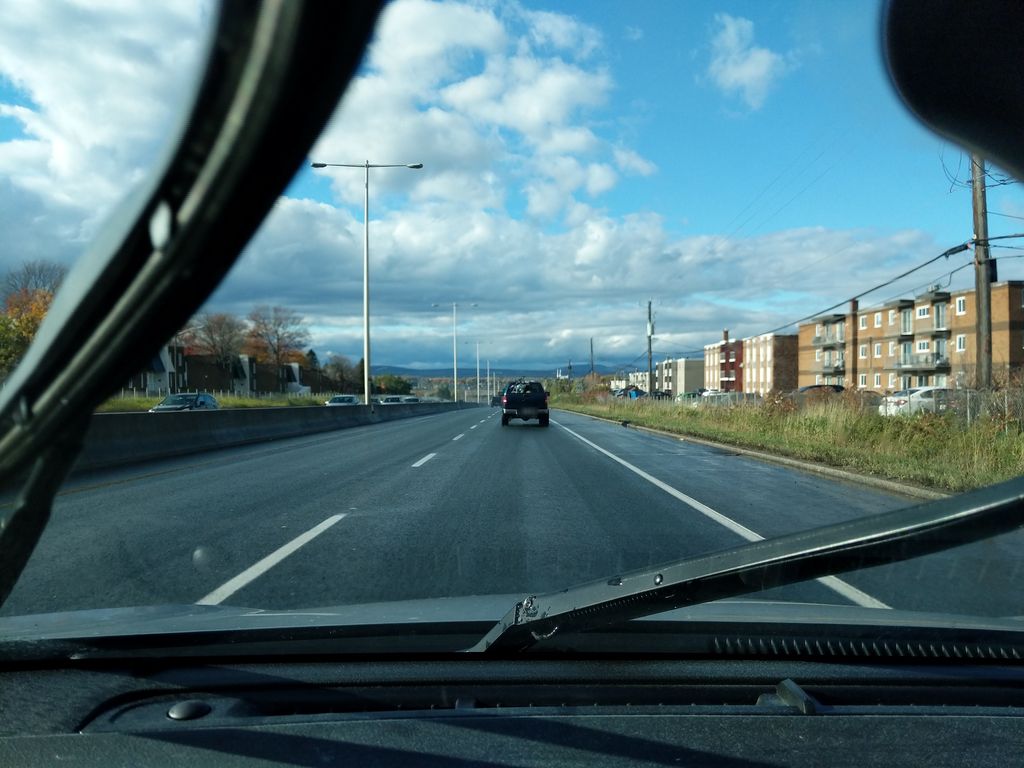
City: quebec_city